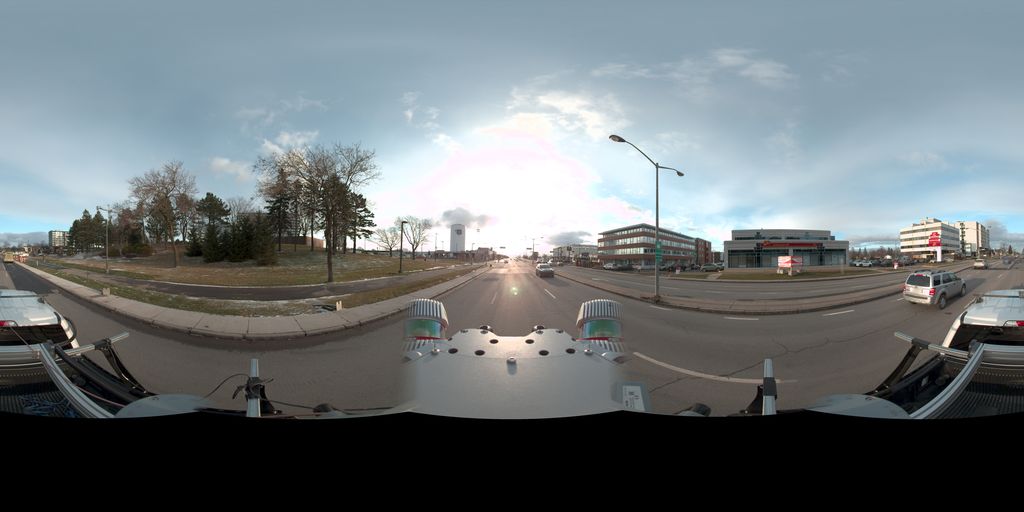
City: quebec_city